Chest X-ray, PA view. Patient: 55 years old, sex M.
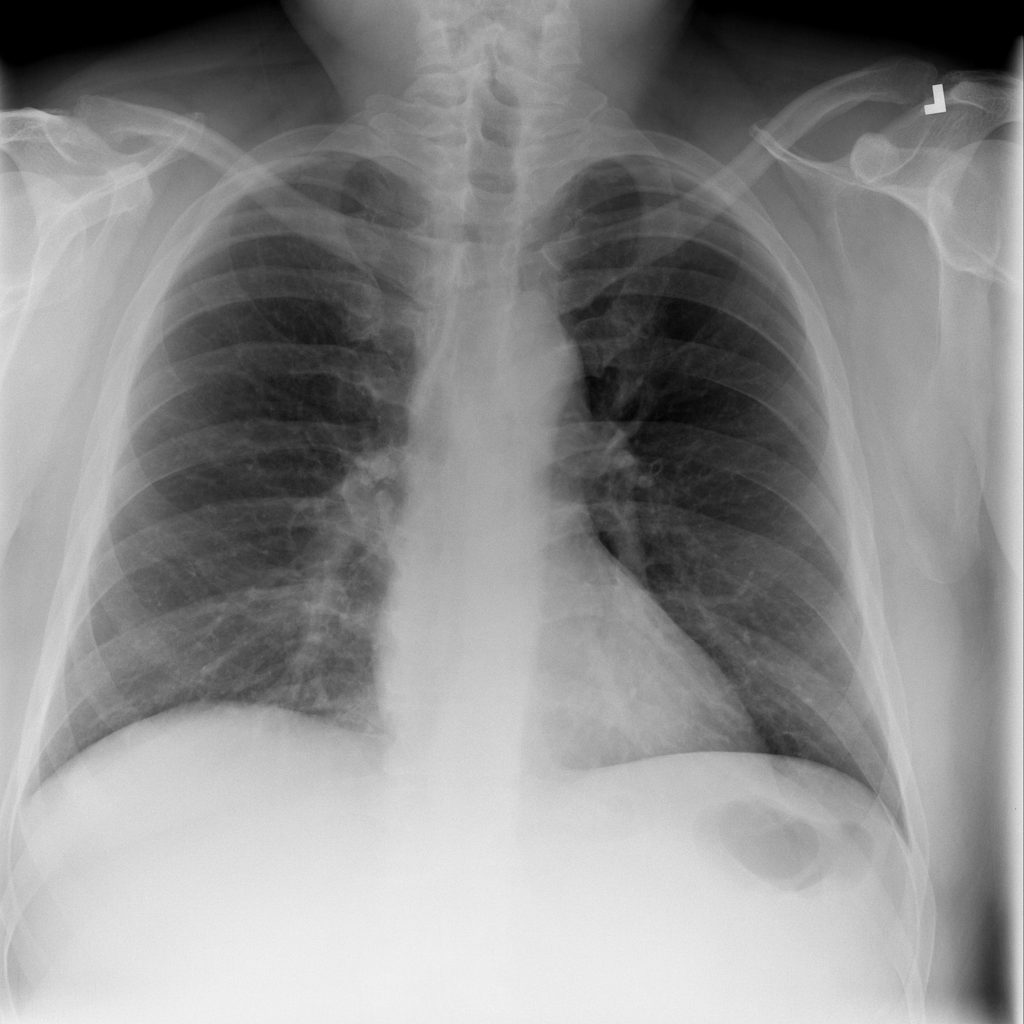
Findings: Infiltration